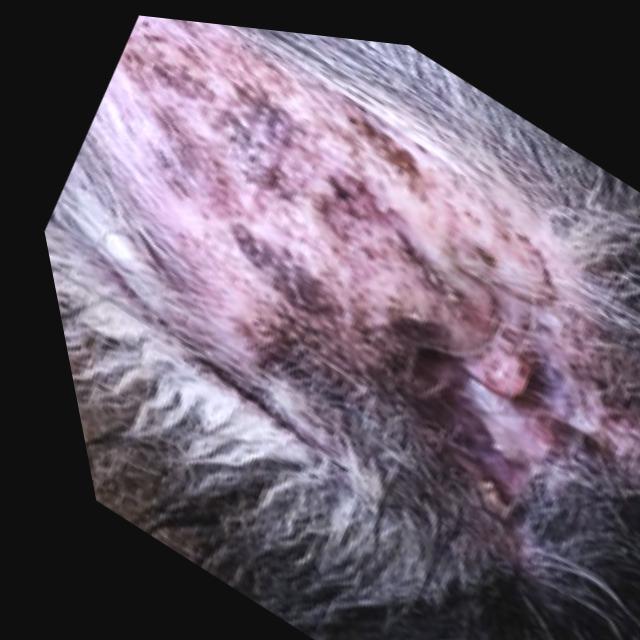
Canine fungal skin infection — characterized by alopecia, scaling, crusting, and circular lesions. Common agents include Malassezia and Candida species.